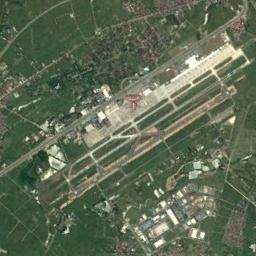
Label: airport